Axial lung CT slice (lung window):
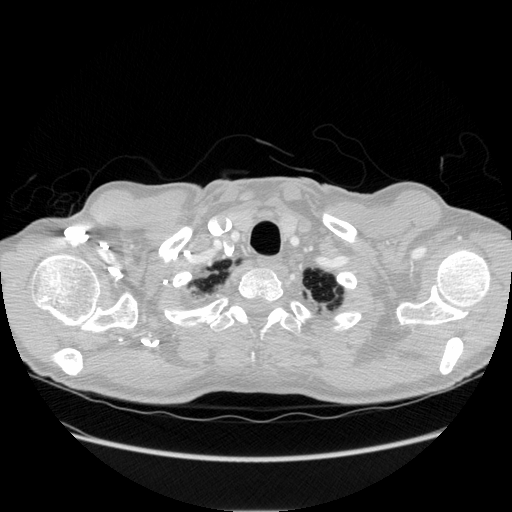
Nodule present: no